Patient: sex M, age 79
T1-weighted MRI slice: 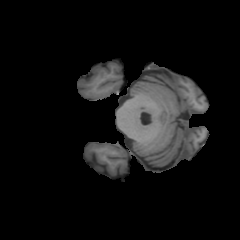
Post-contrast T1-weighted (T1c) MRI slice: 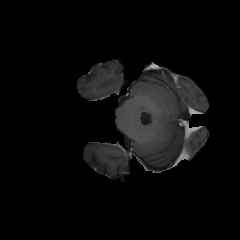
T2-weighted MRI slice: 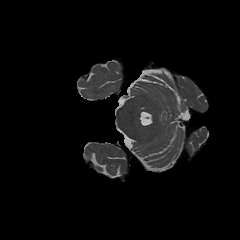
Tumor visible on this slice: no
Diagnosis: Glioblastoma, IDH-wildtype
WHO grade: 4